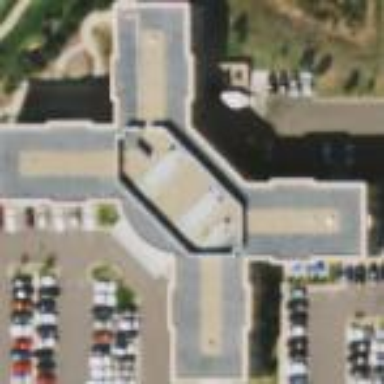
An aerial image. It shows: Nursing home building.